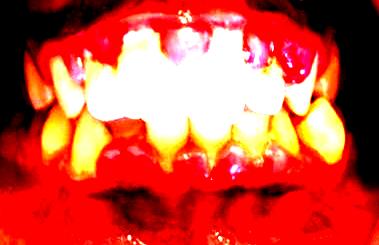
Condition: Gingivitis